Question: I working on a draw decision tree with python,
'''
tree.plot_tree(clf.fit(X_train, y_train))
plt.suptitle("Decision surface of a decision tree using paired features")
plt.show()
'''
but when I run this code, the tree shows up like this
Decision Tree

Is there any possible way to make the tree normal?
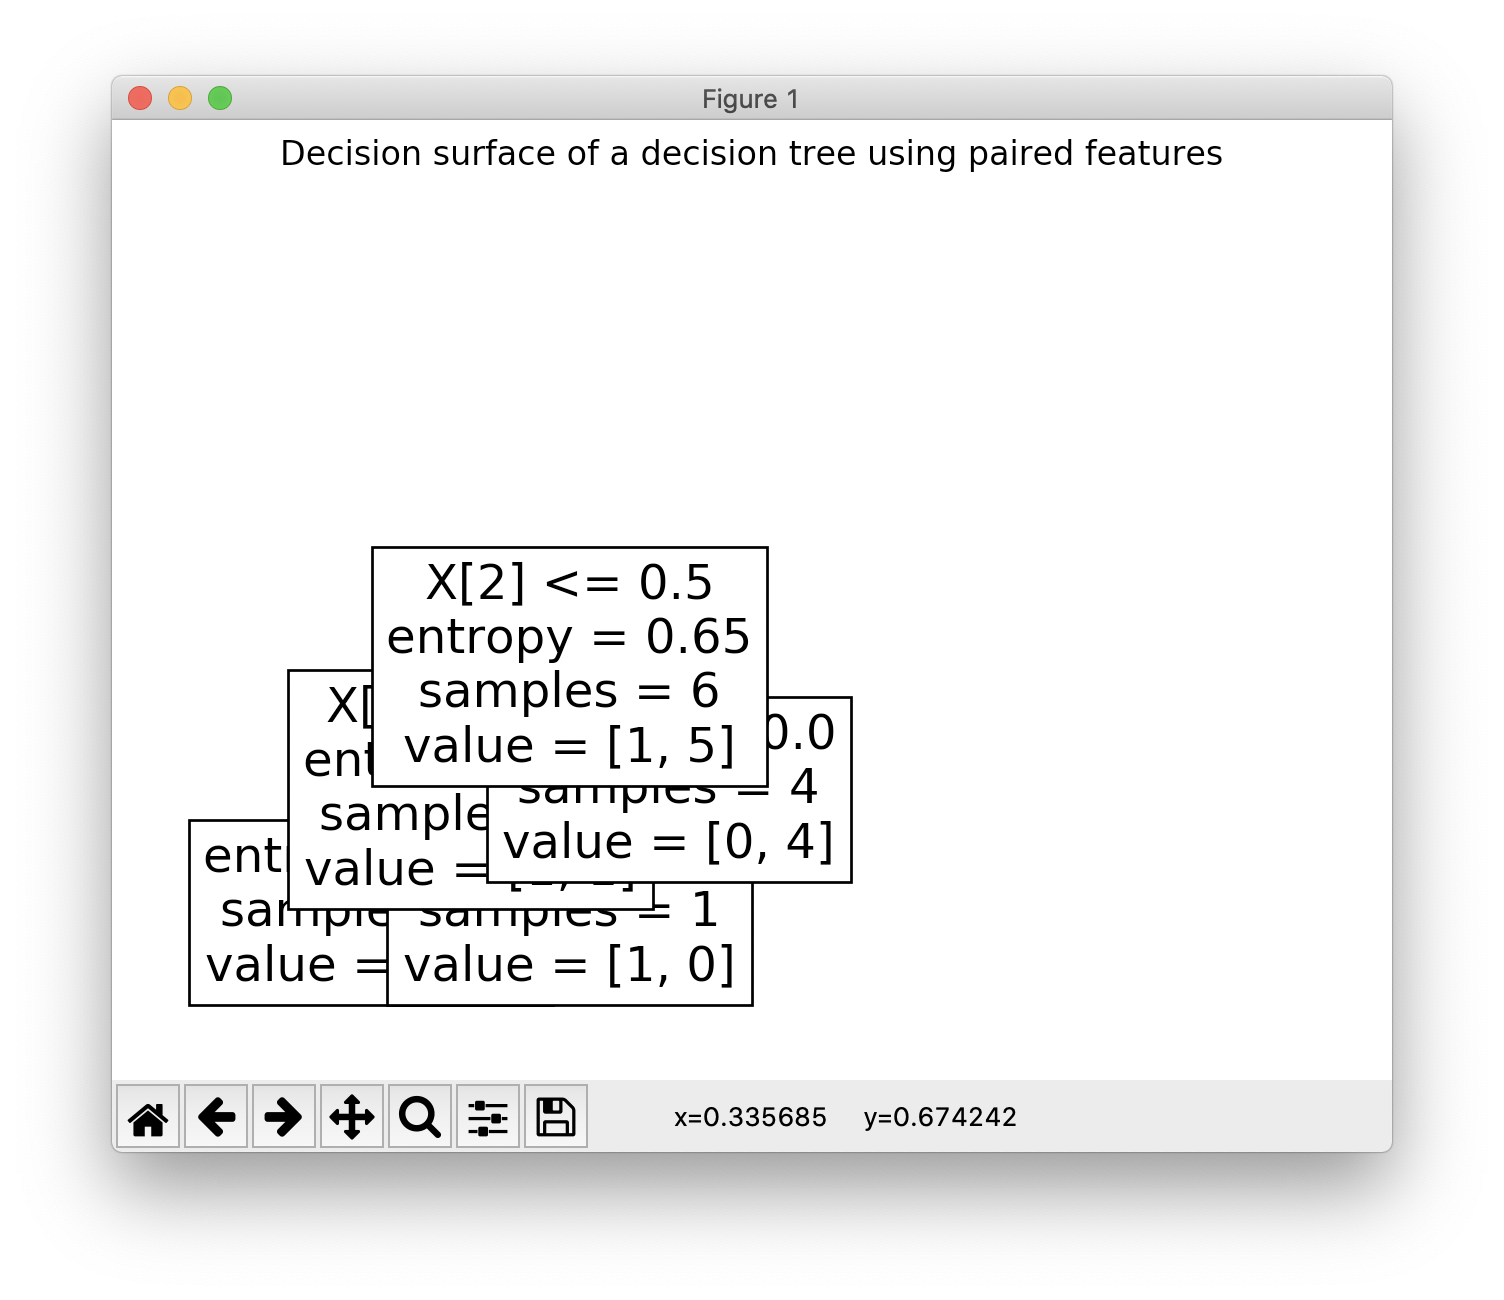
Answer: <URL> might be a good alternative for you.
Here is a <URL> that explains how to make the best use of this functionality provided by sklearn.
For the plot_tree function you are using you can try changing the font size using the 'fontsize' argument. Or you can also try changing the size of the figure if you haven't already done that by doing something like this -
'''
fig = matplotlib.pyplot.gcf()
fig.set_size_inches(x, y) #dimensions you want
'''